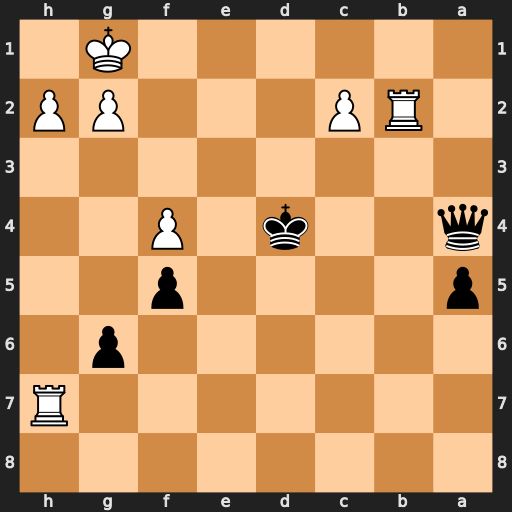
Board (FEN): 8/7R/6p1/p4p2/q2k1P2/8/1RP3PP/6K1
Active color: b
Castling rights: -
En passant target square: -
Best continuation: Qa1+ Rb1 Qxb1+